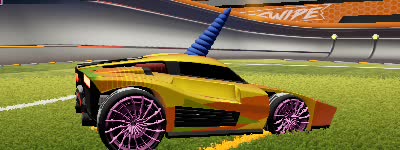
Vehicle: breakout